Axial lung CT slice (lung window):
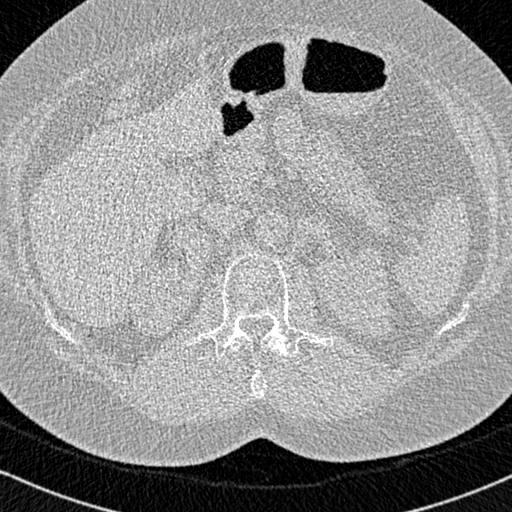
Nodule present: no